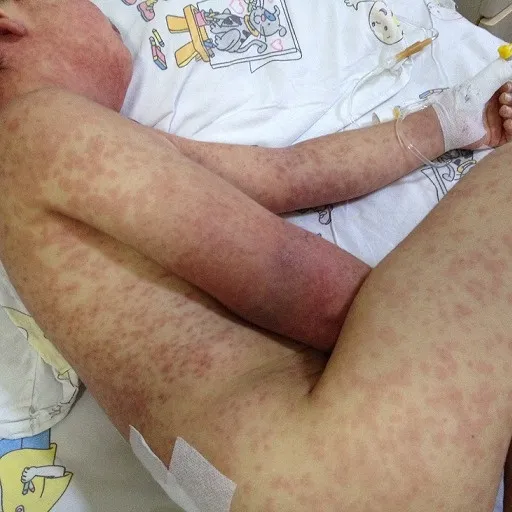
Severe cutaneous rashes and edema.
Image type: medical_photograph (skin_photograph)